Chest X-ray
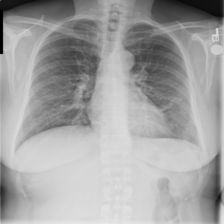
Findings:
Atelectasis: negative
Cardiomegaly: negative
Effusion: negative
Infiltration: negative
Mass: negative
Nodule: negative
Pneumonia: negative
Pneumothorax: negative
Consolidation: negative
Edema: negative
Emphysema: negative
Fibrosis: negative
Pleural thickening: negative
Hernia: negative